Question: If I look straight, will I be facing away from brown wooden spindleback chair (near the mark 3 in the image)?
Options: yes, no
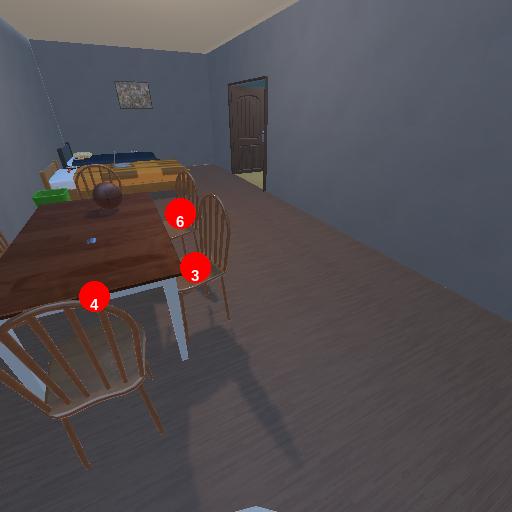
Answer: yes